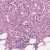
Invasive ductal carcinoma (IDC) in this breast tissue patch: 1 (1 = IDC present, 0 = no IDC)